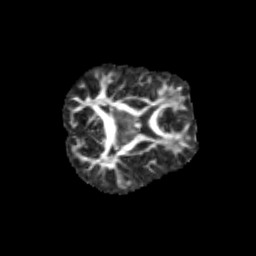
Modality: FA
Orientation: axial
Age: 11
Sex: male
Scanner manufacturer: siemens
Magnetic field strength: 3 T
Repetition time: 3.8 s
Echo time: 0.07 s